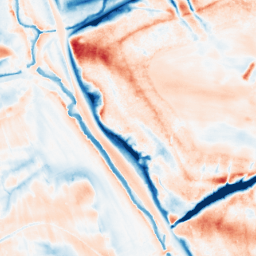
Category: classical
Decomposition family: gaussian_anisotropic
Decomposition parameters: sigma_x: 5
sigma_y: 10
Upsampling method: linear_exact
Upsampling parameters: scale: 8
Upsampling scale: 8